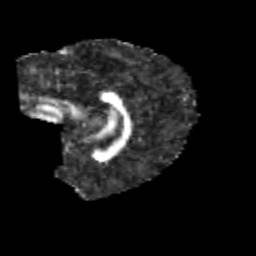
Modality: FA
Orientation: sagittal
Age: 9
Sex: female
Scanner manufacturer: siemens
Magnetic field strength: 3 T
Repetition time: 3.8 s
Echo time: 0.07 s